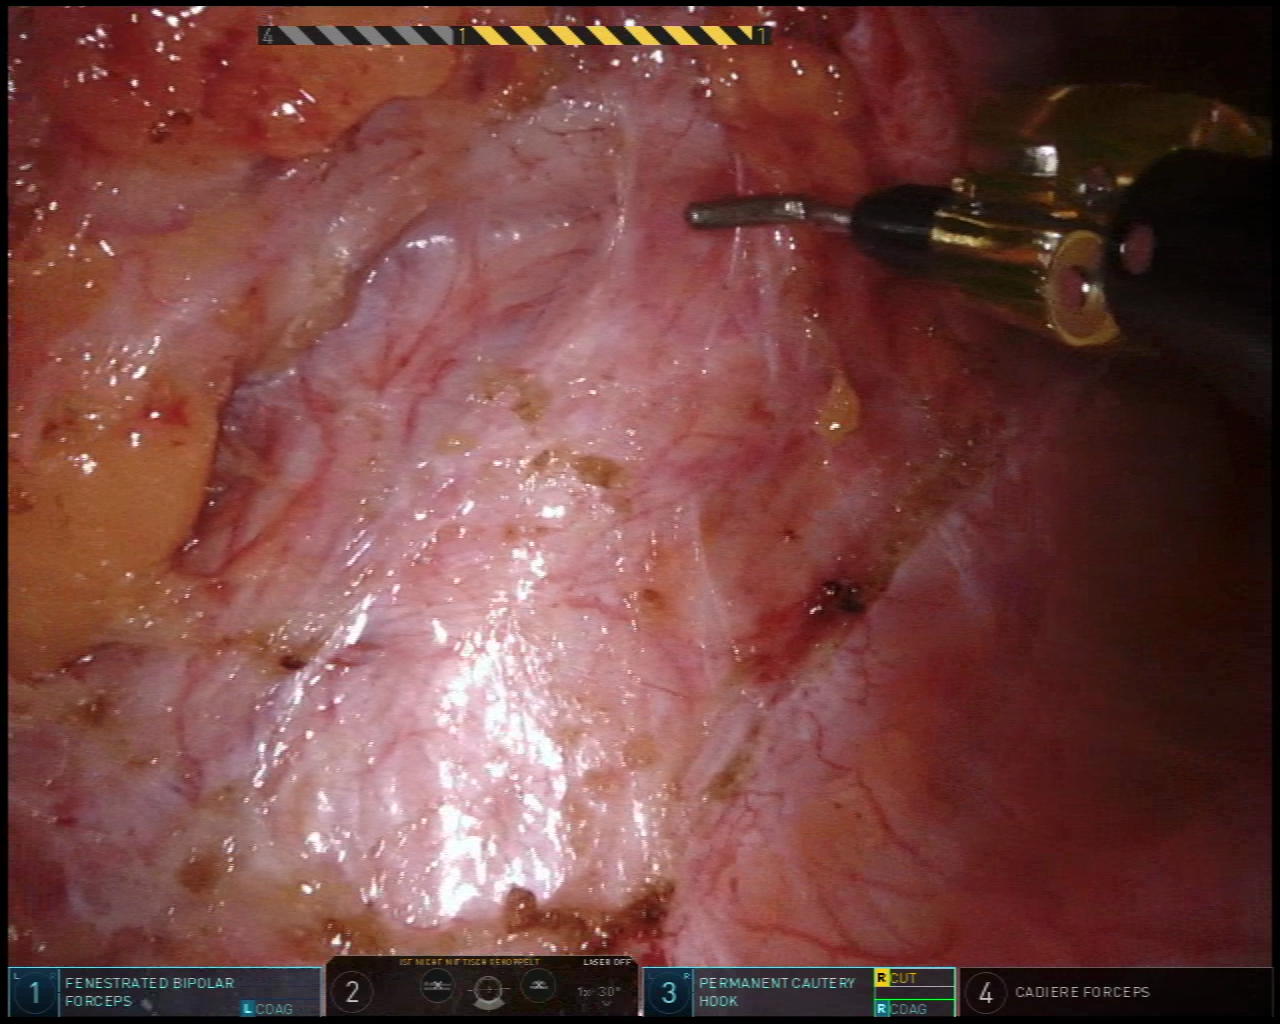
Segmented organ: ureter
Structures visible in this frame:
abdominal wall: no
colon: no
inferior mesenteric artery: no
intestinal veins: no
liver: no
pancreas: no
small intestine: no
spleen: no
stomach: no
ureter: yes
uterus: no
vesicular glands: no